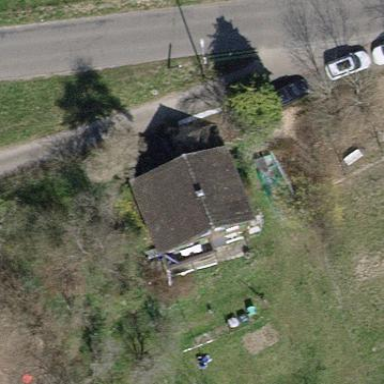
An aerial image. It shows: Detached building.